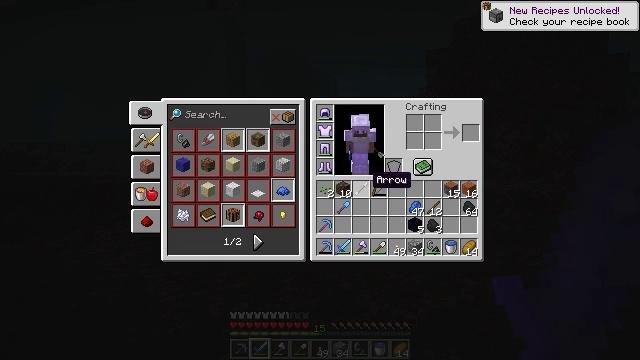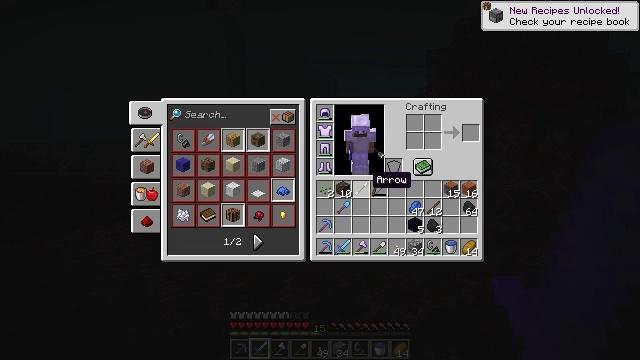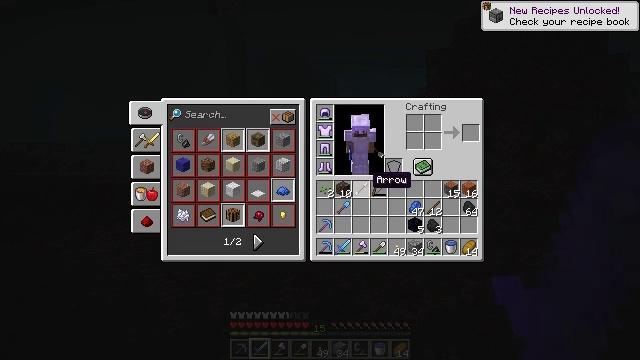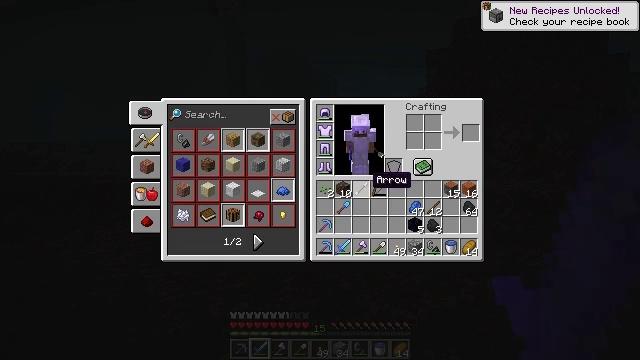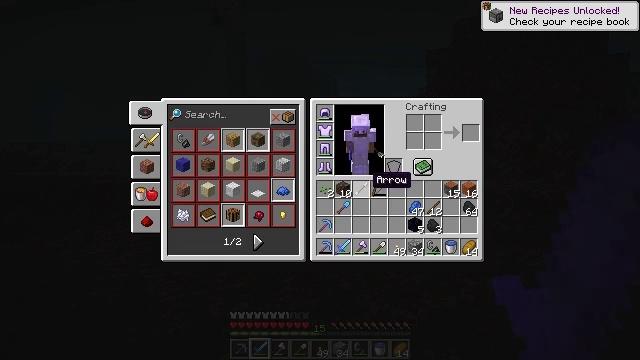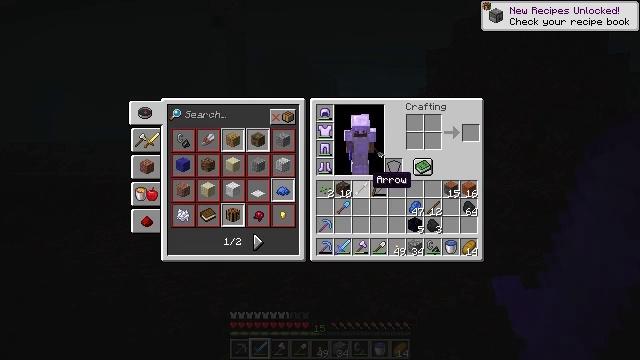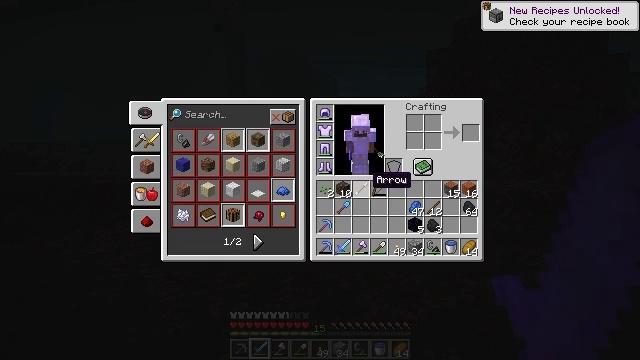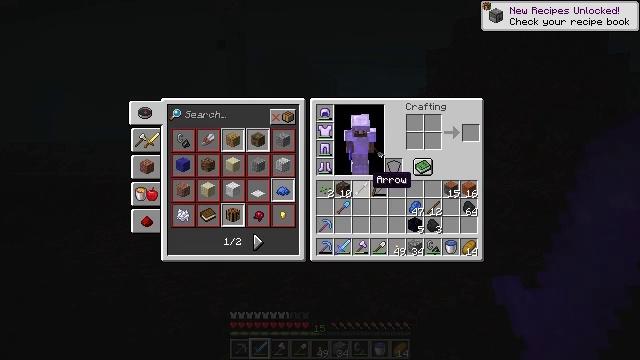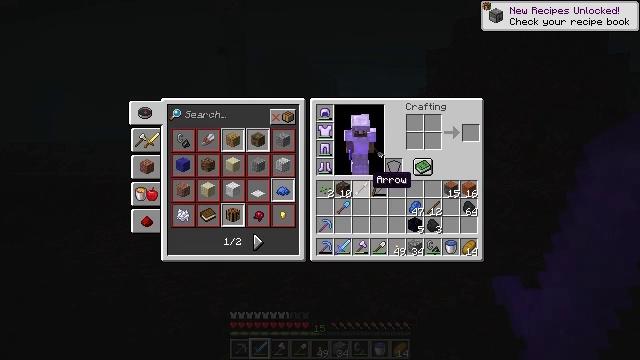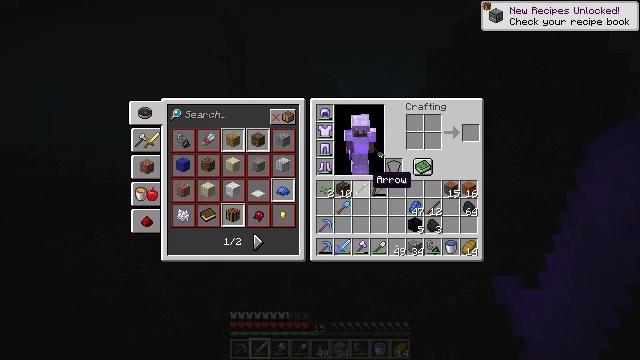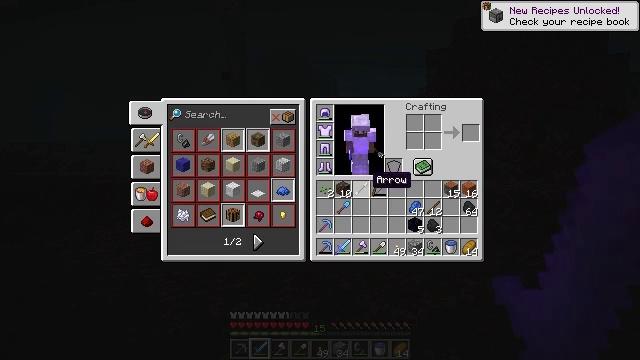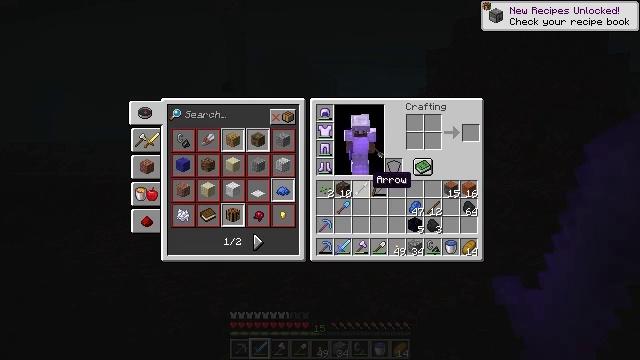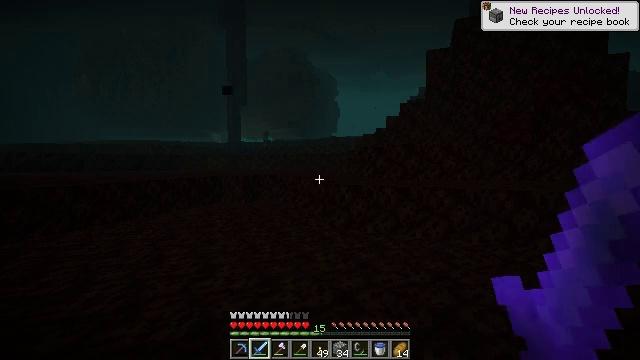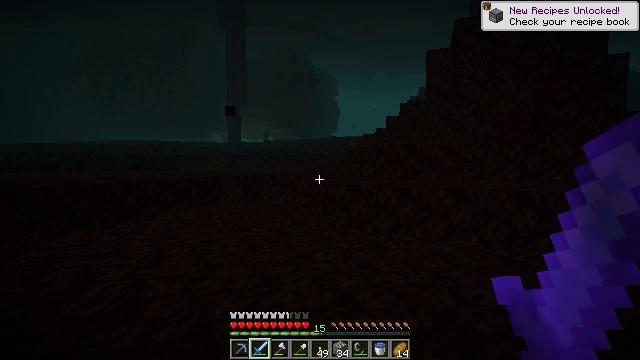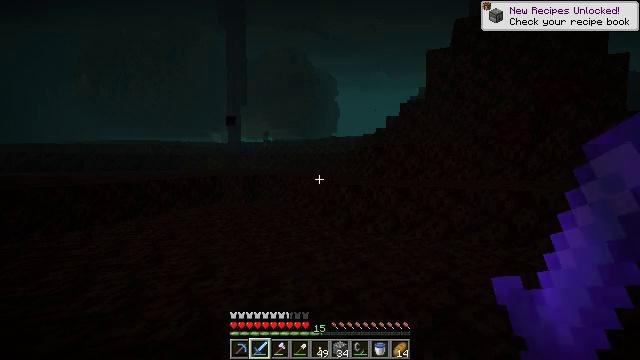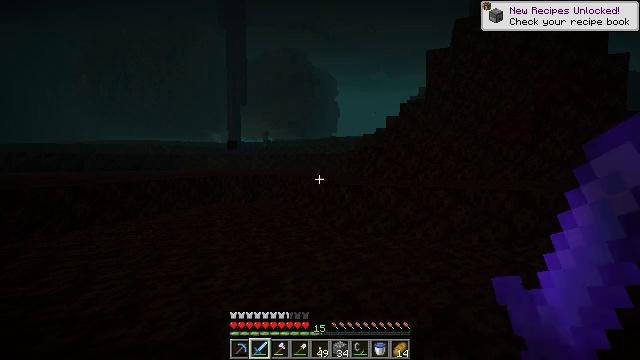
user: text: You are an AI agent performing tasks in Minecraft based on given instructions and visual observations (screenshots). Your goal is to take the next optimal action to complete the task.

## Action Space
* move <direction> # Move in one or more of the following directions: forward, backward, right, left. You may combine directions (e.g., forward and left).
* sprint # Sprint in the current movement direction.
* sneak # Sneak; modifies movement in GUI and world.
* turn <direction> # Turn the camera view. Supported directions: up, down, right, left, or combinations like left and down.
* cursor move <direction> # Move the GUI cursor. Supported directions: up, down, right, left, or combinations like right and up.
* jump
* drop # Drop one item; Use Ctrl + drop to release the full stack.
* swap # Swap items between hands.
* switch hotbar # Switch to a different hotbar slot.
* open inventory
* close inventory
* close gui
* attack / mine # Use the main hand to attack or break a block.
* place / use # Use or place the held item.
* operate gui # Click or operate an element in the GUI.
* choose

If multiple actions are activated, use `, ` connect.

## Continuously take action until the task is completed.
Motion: motion action
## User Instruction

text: Gather soul soil blocks.
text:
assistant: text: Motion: no_op
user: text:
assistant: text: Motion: no_op
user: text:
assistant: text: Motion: no_op
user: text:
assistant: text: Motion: no_op
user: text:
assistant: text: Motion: no_op
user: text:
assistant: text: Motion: no_op
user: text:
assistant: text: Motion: no_op
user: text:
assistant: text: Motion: no_op
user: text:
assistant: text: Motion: no_op
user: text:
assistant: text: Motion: no_op
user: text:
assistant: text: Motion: no_op
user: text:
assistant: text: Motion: no_op
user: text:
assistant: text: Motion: no_op
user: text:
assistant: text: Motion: no_op
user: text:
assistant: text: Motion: no_op
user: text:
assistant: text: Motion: no_op
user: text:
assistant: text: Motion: no_op
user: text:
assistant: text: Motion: no_op
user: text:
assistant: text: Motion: no_op
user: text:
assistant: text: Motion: no_op
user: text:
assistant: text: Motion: no_op
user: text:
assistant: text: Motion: no_op
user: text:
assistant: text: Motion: no_op
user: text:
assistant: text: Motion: no_op
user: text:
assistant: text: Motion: no_op
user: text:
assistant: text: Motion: no_op
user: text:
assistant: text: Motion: no_op
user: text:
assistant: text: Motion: no_op
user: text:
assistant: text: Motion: no_op
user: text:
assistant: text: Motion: no_op